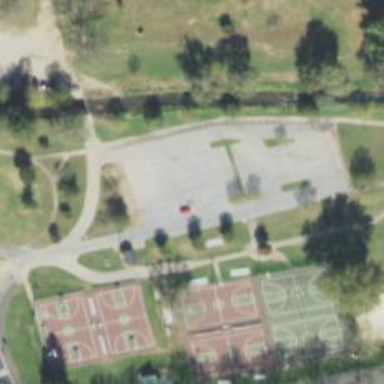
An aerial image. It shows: Basketball court on pitch.